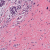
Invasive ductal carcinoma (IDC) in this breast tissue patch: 0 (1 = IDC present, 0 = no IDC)